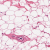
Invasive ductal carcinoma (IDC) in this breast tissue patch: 0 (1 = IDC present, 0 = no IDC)